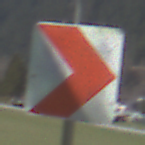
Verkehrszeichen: RichtungstafelnInKurvenKleinLinks
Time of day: MorningAfternoon
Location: Outdoor (Nature)
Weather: PartlyCloudy
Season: NotSpecified
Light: Natural